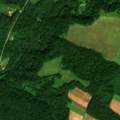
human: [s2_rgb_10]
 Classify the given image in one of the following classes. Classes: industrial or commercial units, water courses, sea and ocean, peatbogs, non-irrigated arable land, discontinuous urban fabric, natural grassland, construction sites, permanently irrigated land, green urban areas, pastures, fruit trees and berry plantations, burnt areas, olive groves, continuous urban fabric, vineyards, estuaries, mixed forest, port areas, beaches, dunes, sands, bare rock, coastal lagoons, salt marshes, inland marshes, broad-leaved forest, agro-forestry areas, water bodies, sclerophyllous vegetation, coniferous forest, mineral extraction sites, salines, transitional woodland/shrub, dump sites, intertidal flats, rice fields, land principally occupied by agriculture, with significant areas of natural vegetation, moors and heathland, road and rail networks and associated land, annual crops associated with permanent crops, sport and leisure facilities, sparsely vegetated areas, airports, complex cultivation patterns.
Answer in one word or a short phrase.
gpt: non-irrigated arable land, complex cultivation patterns, land principally occupied by agriculture, with significant areas of natural vegetation, broad-leaved forest, mixed forest